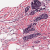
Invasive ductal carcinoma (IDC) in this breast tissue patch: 1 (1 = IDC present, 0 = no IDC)